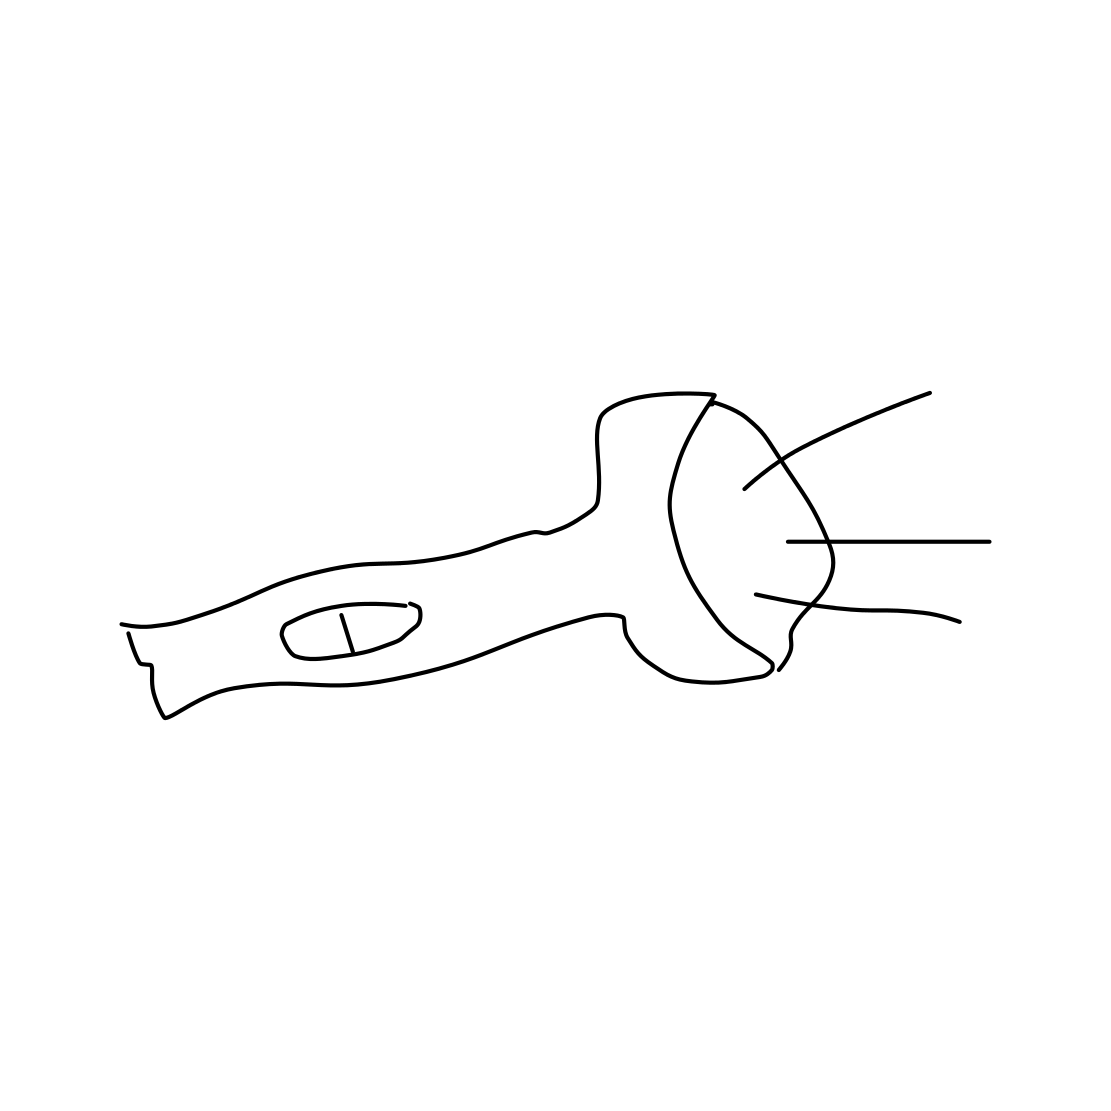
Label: flashlight